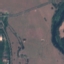
Land use / land cover: Pasture